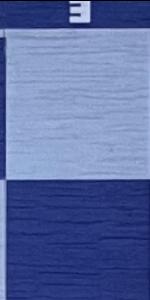
Label: Empty